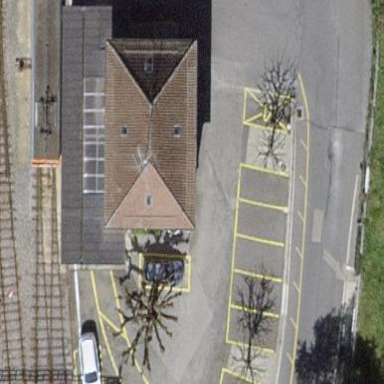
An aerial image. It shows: Transportation building.